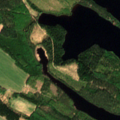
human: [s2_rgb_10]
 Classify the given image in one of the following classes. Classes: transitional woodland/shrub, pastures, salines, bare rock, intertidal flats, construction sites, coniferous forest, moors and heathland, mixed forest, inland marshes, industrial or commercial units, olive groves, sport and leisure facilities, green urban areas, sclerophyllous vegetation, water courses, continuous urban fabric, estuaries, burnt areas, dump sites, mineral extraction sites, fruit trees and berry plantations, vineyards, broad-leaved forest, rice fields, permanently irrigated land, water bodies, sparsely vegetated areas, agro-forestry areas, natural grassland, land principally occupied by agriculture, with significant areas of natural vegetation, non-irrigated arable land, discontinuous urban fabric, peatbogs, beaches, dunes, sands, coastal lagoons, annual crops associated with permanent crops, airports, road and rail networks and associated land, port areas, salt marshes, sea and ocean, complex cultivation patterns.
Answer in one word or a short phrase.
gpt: non-irrigated arable land, coniferous forest, mixed forest, water bodies